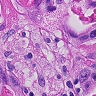
Metastatic tissue present: yes